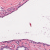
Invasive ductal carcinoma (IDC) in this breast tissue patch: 0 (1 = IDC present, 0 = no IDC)